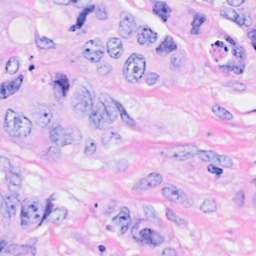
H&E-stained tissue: Breast